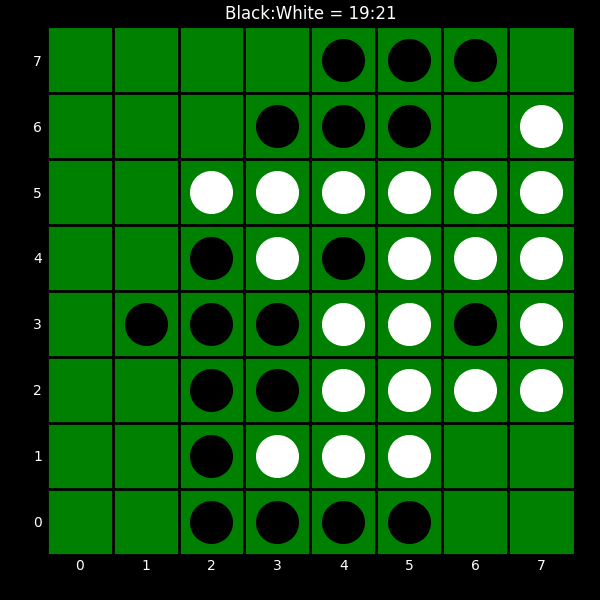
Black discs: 19
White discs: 21